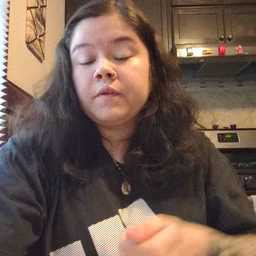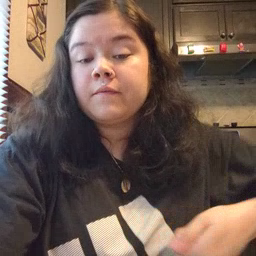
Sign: vacuum